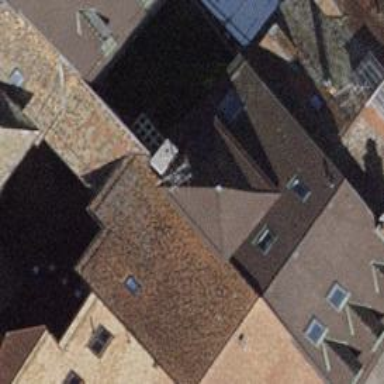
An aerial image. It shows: Gabled roof made of roof tiles on apartment building. The roof is oriented across the building.